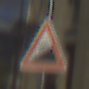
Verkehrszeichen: Steigung10
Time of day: MorningAfternoon
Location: Outdoor (Urban)
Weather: PartlyCloudy
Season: NotSpecified
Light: Natural